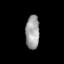
Tissue: lung
Cell type: Epithelial cells
Senescence score: 0.1883
Nuclear area (px): 461
Mean DAPI intensity: 157.651